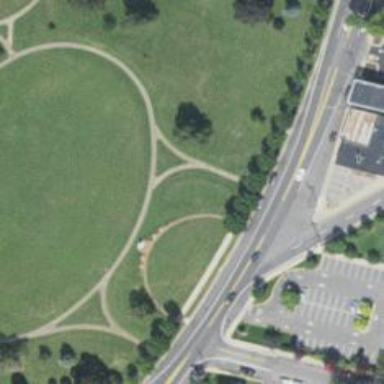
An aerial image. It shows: Memorial site with historic significance.